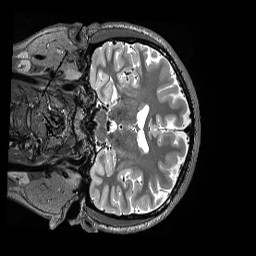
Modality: T2w
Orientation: coronal
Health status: healthy
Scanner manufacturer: siemens
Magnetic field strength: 3 T
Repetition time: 3.2 s
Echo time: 0.563 s